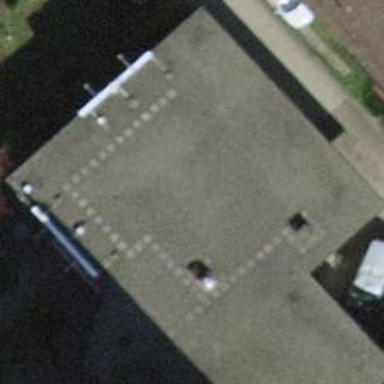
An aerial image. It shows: Flat roof on top of building.